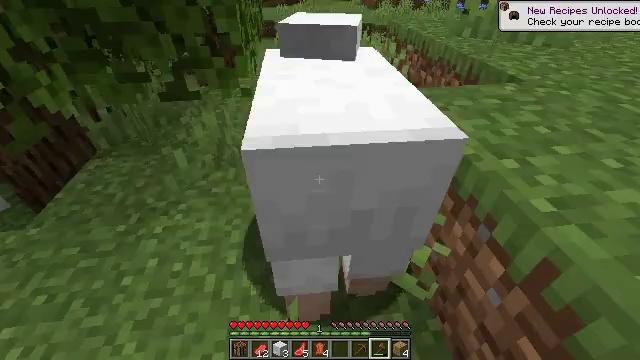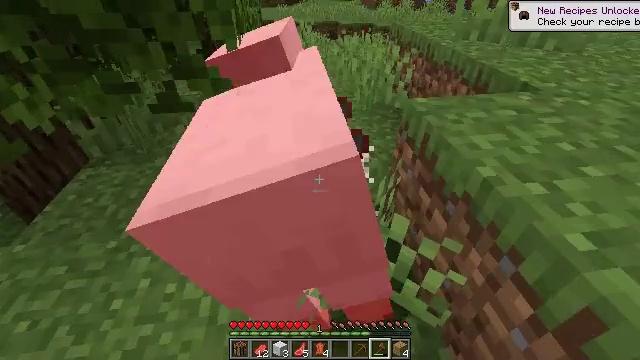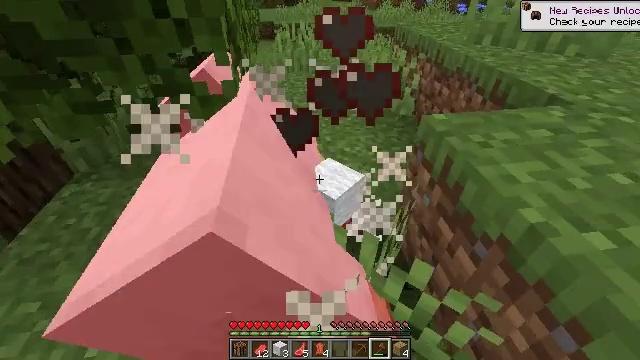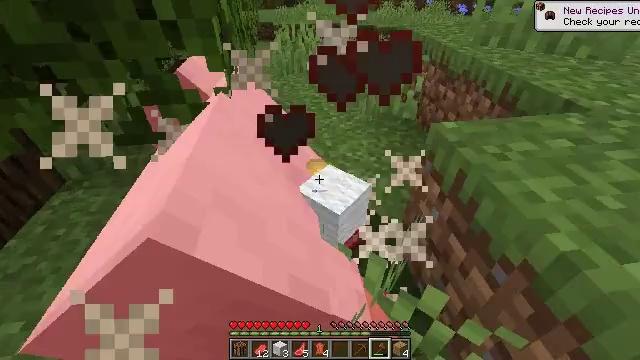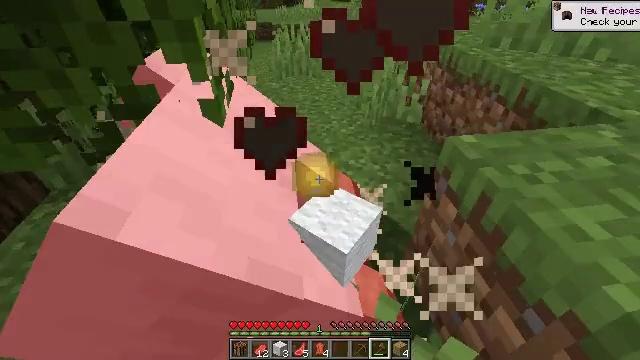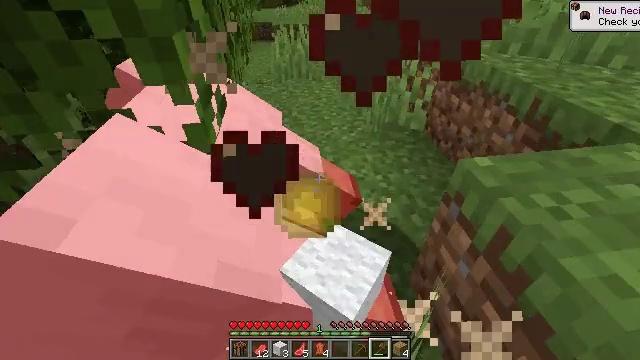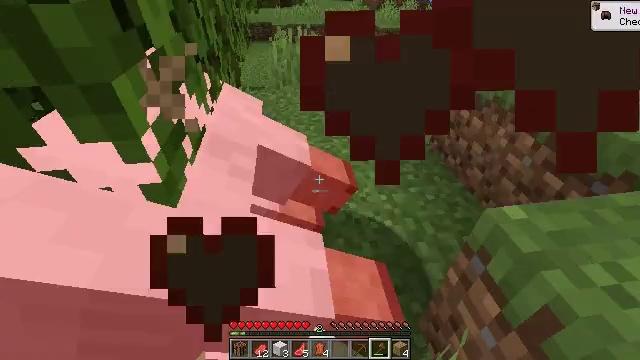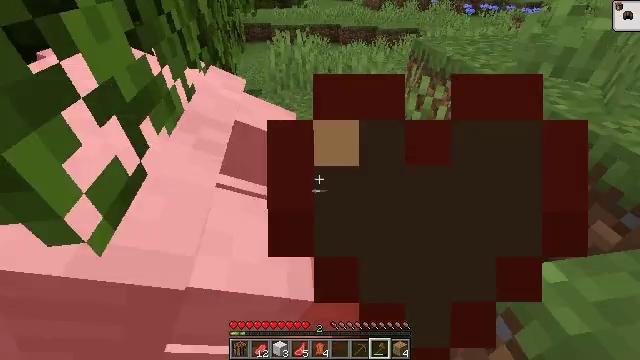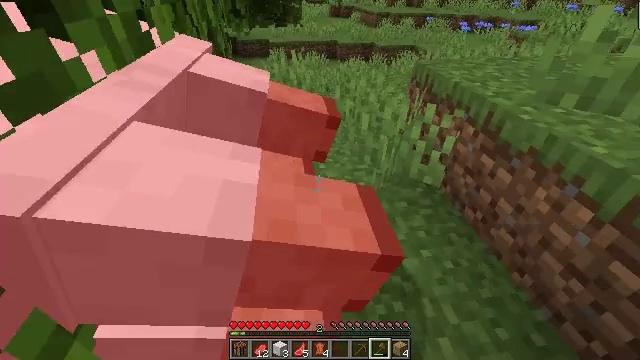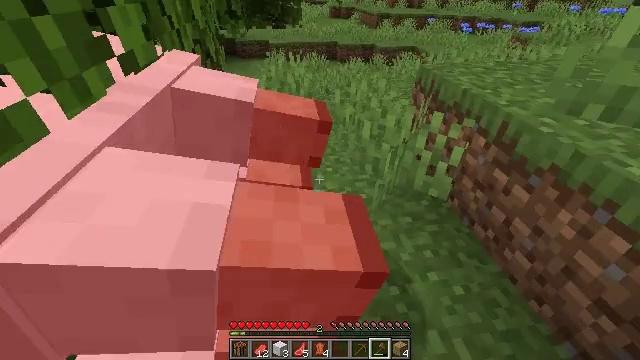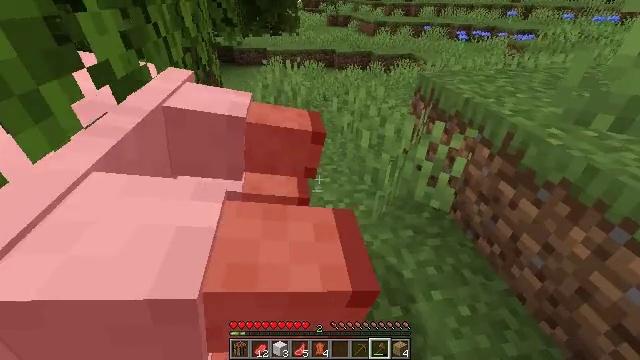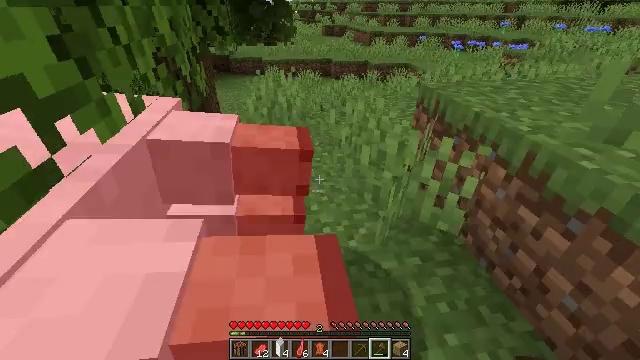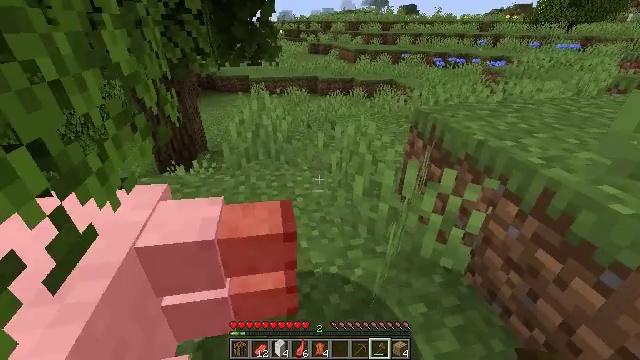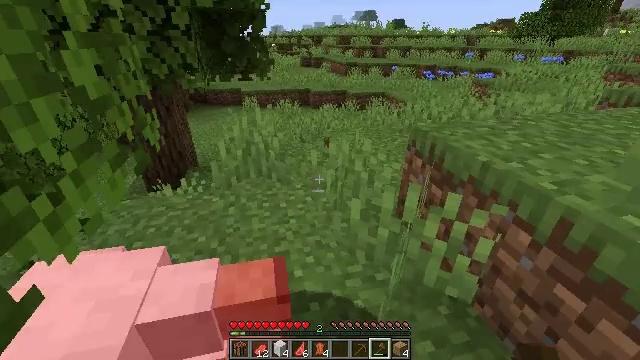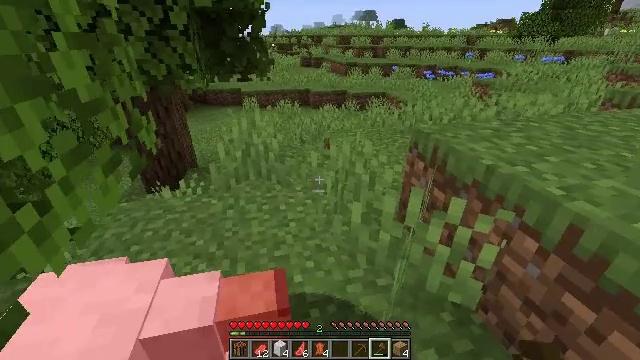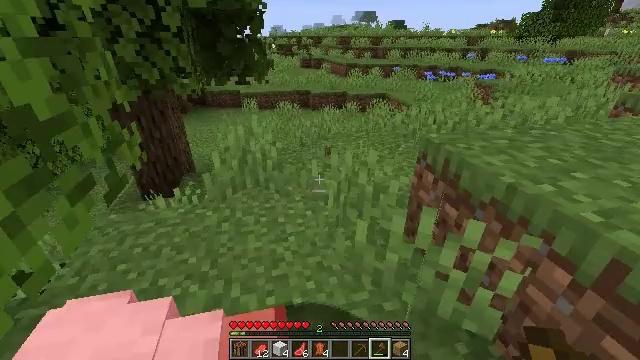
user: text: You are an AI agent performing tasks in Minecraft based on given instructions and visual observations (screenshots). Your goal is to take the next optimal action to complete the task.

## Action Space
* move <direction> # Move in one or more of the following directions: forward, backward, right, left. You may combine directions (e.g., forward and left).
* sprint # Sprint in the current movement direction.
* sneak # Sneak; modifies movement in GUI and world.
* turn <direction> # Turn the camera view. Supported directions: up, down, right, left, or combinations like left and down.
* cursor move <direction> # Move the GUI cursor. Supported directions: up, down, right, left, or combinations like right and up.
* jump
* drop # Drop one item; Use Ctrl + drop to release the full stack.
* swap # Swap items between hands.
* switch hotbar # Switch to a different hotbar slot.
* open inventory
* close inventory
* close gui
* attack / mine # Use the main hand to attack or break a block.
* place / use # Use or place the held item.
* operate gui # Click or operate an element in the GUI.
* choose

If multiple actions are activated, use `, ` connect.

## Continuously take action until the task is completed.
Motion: motion action
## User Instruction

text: Mine a cornflower from the ground.
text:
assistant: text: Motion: move forward
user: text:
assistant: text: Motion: move forward
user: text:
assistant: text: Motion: move forward
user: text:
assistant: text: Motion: move forward
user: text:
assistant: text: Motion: move forward
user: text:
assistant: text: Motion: move forward
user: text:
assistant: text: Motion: move forward
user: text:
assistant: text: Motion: move forward, turn up
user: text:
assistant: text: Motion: move forward
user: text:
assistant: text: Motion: move forward, turn up
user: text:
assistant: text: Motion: move forward, turn up
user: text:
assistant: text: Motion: move forward, turn right and up
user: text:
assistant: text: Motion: move forward, turn right and up
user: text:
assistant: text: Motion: move forward
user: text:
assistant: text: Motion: move forward
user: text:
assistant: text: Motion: move forward, sprint
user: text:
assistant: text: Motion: move forward, sprint
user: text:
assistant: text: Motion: move forward, sprint
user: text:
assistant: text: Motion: move forward, sprint
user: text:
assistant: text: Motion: move forward, sprint
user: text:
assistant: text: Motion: move forward, sprint
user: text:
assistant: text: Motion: move forward, sprint
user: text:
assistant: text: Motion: move forward, sprint, turn right
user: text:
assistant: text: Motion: move forward, sprint, turn right and up
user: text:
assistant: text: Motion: move forward, sprint, turn right and up
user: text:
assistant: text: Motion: move forward, sprint, turn right and up
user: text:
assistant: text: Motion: move forward, sprint
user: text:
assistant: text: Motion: move forward, sprint
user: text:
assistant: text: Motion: move forward, sprint
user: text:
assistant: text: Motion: move forward, sprint